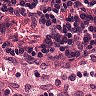
Metastatic tissue present: no